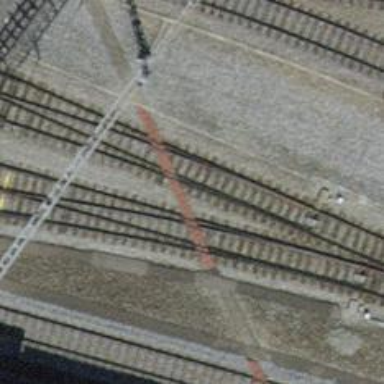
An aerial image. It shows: Railway switch.